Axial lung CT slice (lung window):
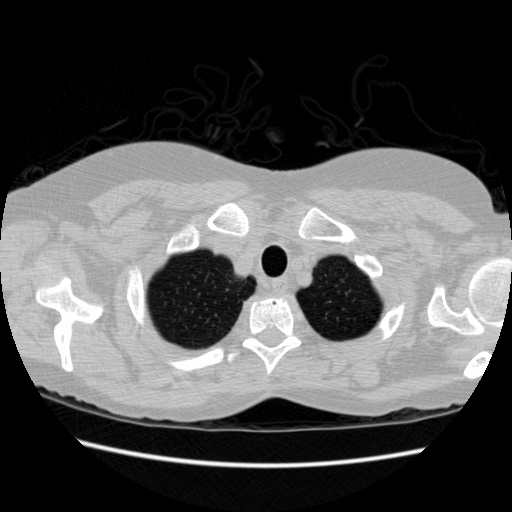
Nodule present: no